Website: bh-photo
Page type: newsletter-management
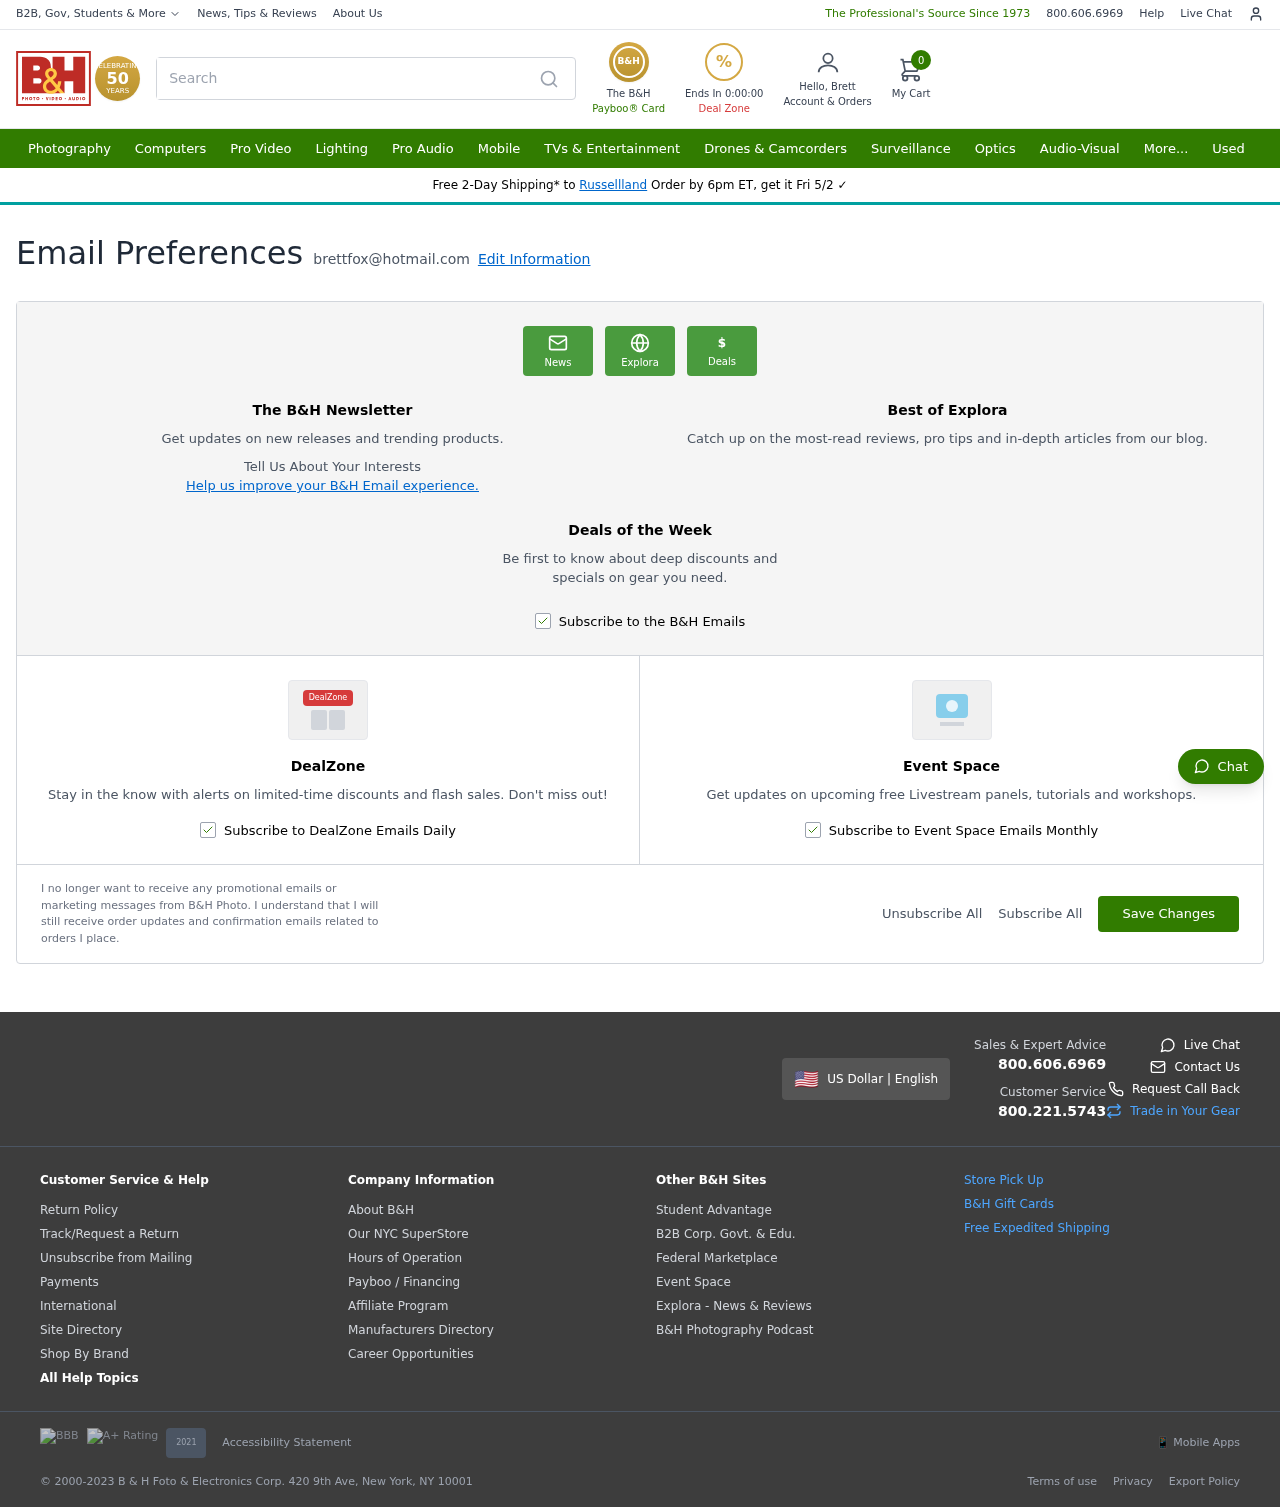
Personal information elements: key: PII_CITY
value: Russellland
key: PII_EMAIL
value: brettfox@hotmail.com
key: PII_FIRSTNAME
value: Brett
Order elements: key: ORDER_DEAL_END
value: Ends In 0:00:00
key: ORDER_NUM_ITEMS
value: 0
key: ORDER_DELIVERY_DATE
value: Fri 5/2
Search elements: key: HEADER_SEARCH
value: Search